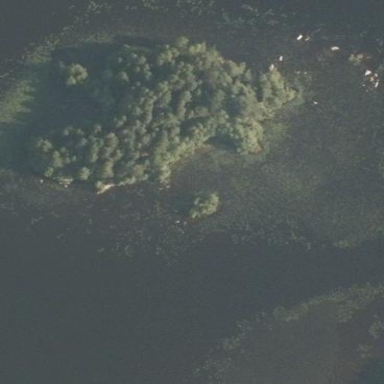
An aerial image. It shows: Image showing island.